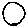
Label: circle